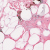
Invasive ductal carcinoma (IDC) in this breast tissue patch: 0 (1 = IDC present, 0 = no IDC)